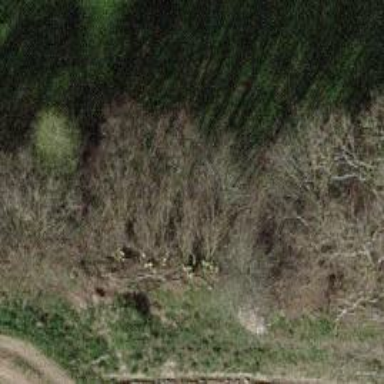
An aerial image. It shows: Hedge acting as barrier.